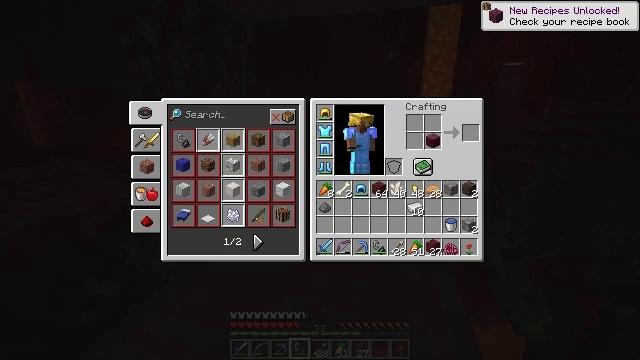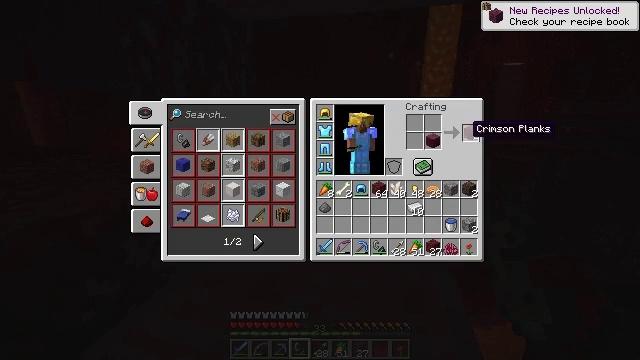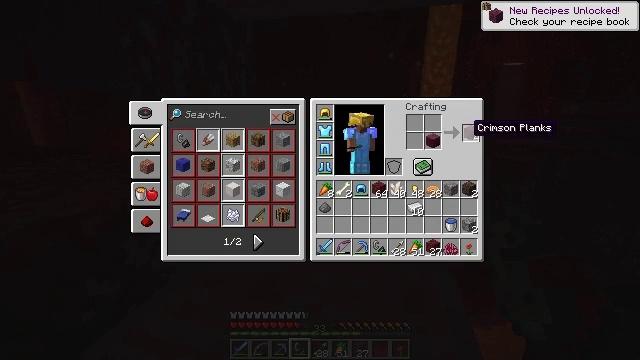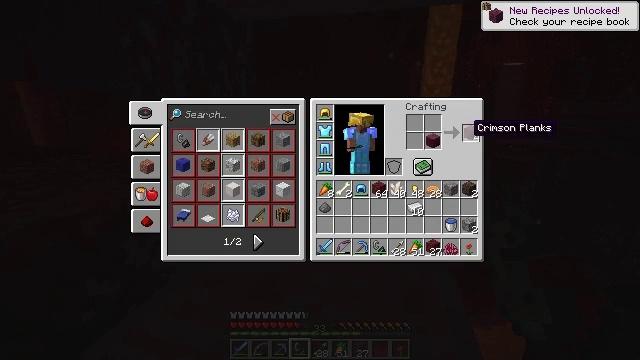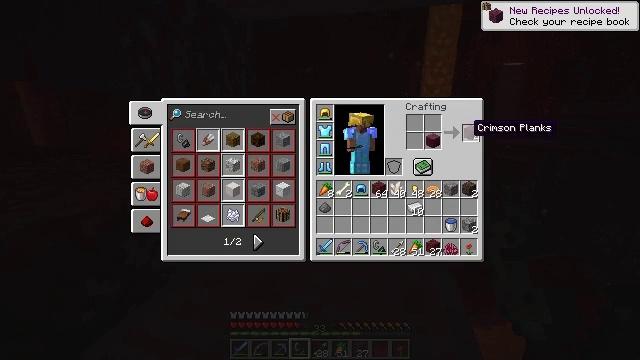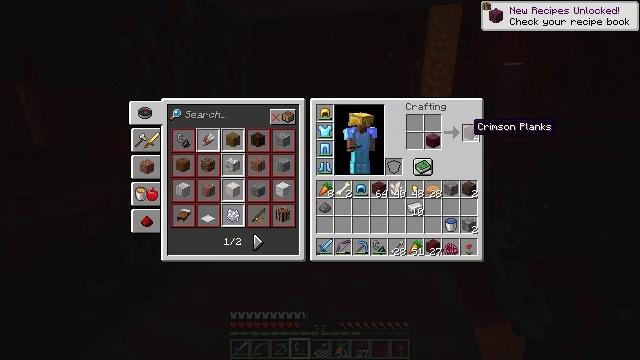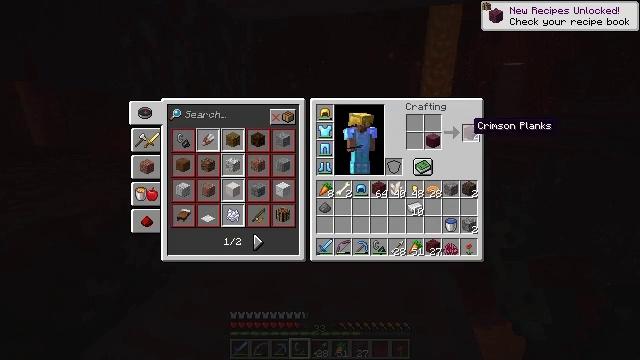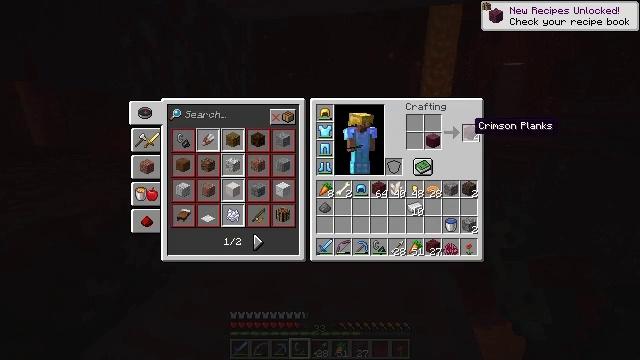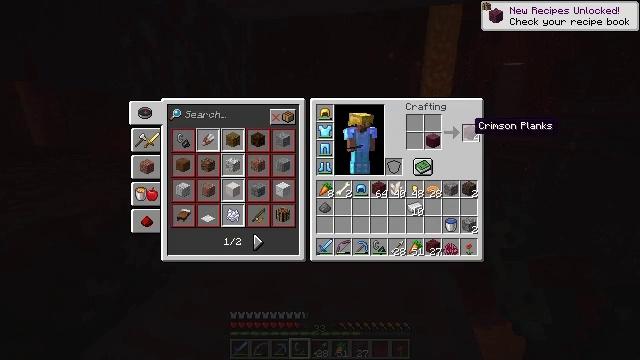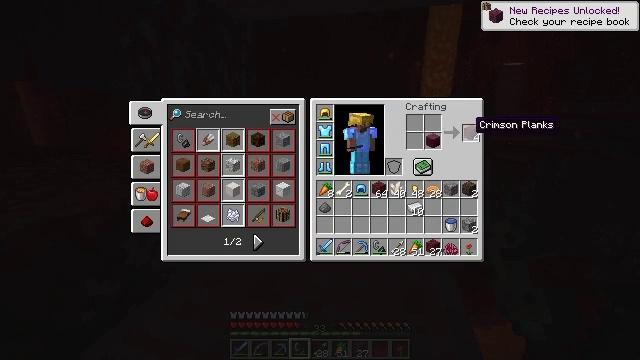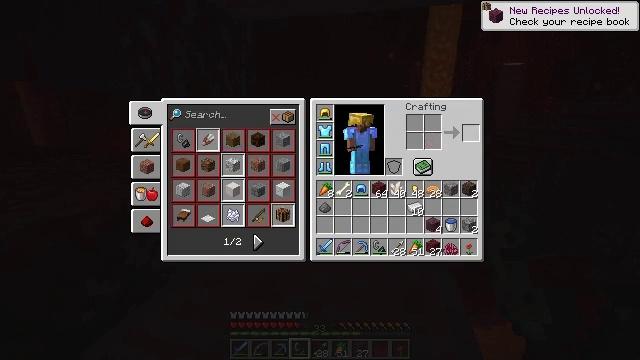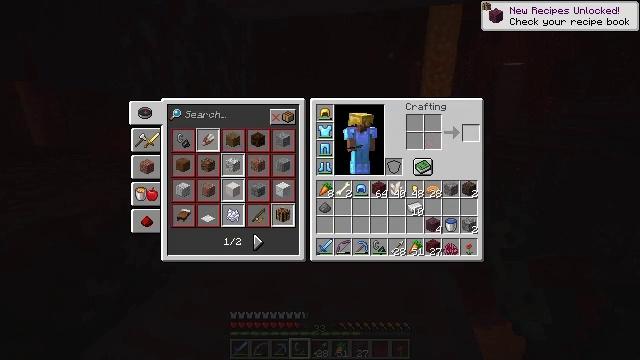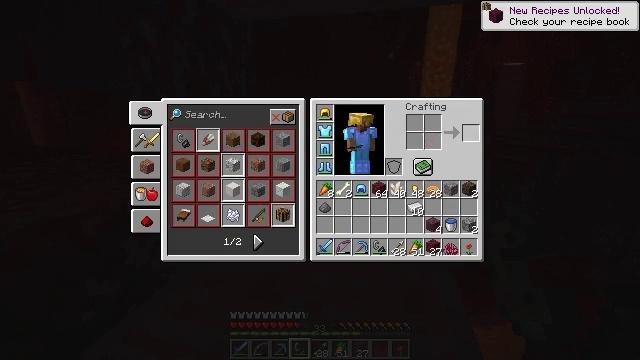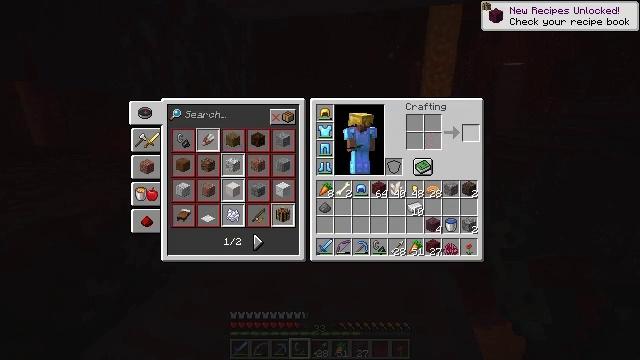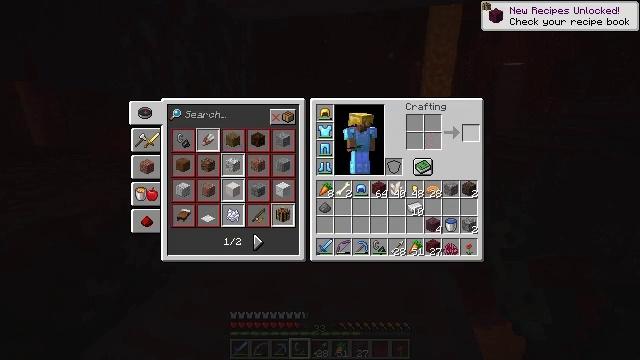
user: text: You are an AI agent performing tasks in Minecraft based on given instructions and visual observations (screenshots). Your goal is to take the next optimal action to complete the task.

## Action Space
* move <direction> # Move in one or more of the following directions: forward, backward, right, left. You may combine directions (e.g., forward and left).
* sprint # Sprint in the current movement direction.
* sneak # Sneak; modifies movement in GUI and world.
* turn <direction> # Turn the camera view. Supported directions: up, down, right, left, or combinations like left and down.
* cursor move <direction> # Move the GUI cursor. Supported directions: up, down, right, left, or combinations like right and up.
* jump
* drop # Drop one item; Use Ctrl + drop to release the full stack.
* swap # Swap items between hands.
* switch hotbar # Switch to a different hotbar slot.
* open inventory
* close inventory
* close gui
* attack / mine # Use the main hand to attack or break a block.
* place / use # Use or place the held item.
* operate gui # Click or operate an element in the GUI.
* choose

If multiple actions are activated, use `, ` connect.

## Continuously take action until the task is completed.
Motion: motion action
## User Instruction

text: Open inventory to craft crimson planks with crimson stems.
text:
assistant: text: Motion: cursor move right
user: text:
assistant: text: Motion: sneak
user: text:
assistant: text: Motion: sneak
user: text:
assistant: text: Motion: sneak
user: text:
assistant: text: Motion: sneak
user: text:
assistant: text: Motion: sneak
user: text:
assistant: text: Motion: sneak
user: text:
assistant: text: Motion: sneak
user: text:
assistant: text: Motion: sneak
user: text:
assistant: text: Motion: sneak, operate gui
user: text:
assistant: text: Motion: sneak, operate gui
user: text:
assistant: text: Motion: sneak
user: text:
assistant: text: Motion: sneak
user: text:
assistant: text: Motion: sneak
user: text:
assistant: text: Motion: no_op